Question: in MVC3 asp.net this is my controller statement:-
'''
ViewBag.rawMaterialRequired = (from x in db.RawMaterial
join y in db.ProductFormulation on x.ID equals y.RawMaterialID
where y.ProductID == p select new { x.Description, y.Quantity });
'''
this is my View Code related to it:-
'''
@foreach(var album in ViewBag.rawMaterialRequired)
{
@album<br />
}
'''
So output is:-
'''
{ Description = Polymer 26500, Quantity = 10 }
{ Description = Polymer LD-M50, Quantity = 10 }
{ Description = Titanium R-104, Quantity = 20 }
'''
but i need this type of answer:-

please suggest me what should i do for it?
Thank you in advance...
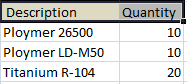
Answer: Create a RawMaterial class
'''
public class RawMaterial
{
public string Description { get; set; }
public int Quantity { get; set; }
}
'''
and use it instead of anonymous object
'''
ViewBag.rawMaterialRequired = (from x in db.RawMaterial
join y in db.ProductFormulation on x.ID equals y.RawMaterialID
where y.ProductID == p select new RawMaterial { x.Description, y.Quantity });
'''
and the view
'''
<table>
<tr>
<th>Description</th>
<th>Quantity</th>
</tr>
@foreach(var album in ViewBag.rawMaterialRequired)
{
<tr>
<td>@album.Description</td>
<td>@album.Quantity</td>
</tr>
}
</table>
'''